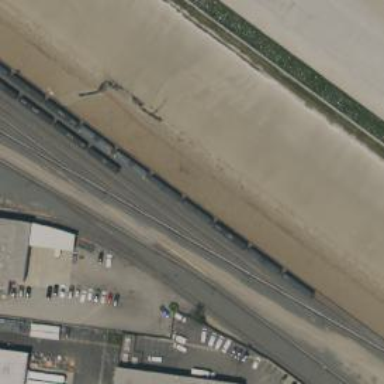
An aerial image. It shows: Railway yard used for servicing trains.